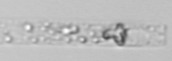
Label: Dactyliosolen_blavyanus